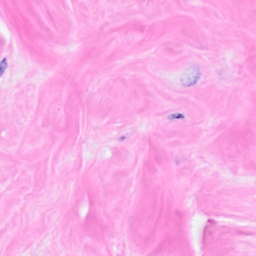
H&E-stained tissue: Breast